Interaction volume radius: 5 \u00c5
Interaction volume height: 40 \u00c5
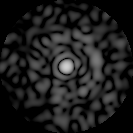
Disorder parameter: 0.8476